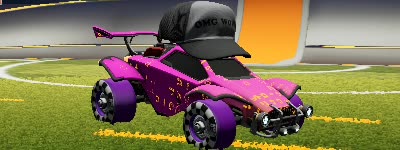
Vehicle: octane